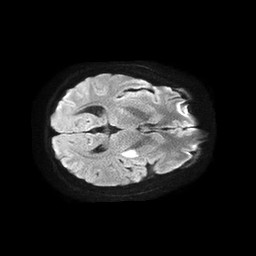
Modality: TRACE
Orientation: axial
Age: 37
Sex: female
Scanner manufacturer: philips
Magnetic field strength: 1.5 T
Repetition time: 4.6 s
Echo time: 0.09059 s